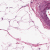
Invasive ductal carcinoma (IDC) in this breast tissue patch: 0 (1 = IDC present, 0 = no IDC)